Field crop: tomato
Growth stage: 1
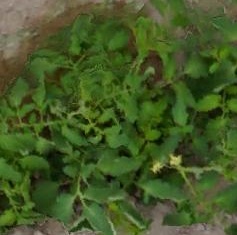
Species: tomato